Question: How I can change the spree logo in the paypal payment page?

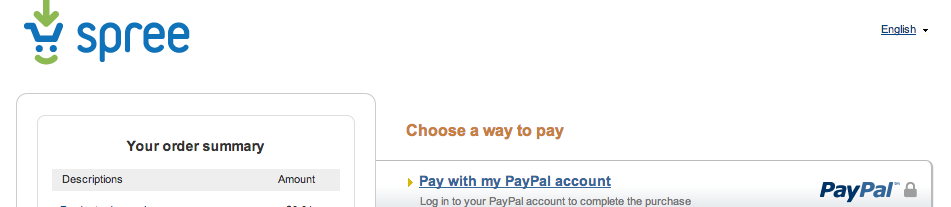
Answer: - - - - - - -
If you are using a third party shopping cart, you could check with them if they are over-writing PayPal checkout page styles.